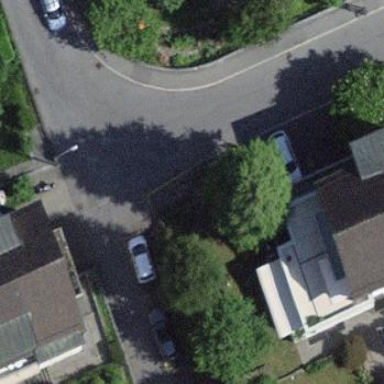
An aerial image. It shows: Parking lane.